Question: I can't for the life of me figure out a way to play an MP4 that takes up the entire background in a 'UIViewController'.
So far I have the following, which doesn't even play the video at all.
I can confirm that the 'bokeh.mp4' video exists because if I change the file to something else then it throws an error that it's missing.
'''
override func viewDidAppear(animated: Bool) {
let filePath = NSBundle.mainBundle().pathForResource("bokeh", ofType: "mp4")
self.moviePlayerController.contentURL = NSURL(string: filePath)
self.moviePlayerController.prepareToPlay()
self.moviePlayerController.repeatMode = .One
self.moviePlayerController.controlStyle = .Embedded
self.view.addSubview(self.moviePlayerController.view)
}
'''
I get an error in the console:
'''
2014-06-22 21:22:42.347 MoviePlayer[26655:60b] _itemFailedToPlayToEnd: {
kind = 1;
new = 2;
old = 0;
}
'''
I've also tried adding a 'UIView' that takes up the entire screen and adding the player to that view, but it's the same problem. It doesn't start playing.
I'm trying to achieve the same effect that Vine has when you first load up the application where it has the video playing in the background.

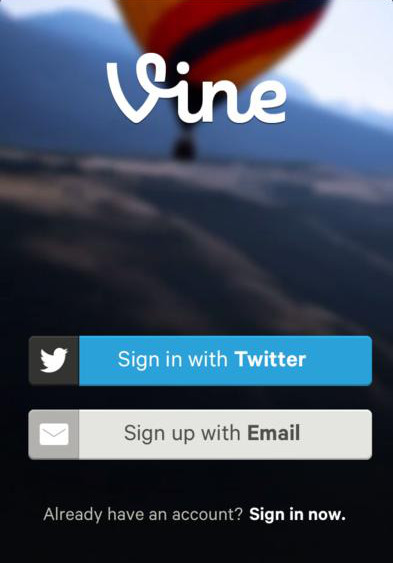
Answer: So this was blindly annoying:
All I did was change:
'''
self.moviePlayerController.contentURL = NSURL(string: filePath)
'''
'''
self.moviePlayerController.contentURL = NSURL.fileURLWithPath(filePath)
'''